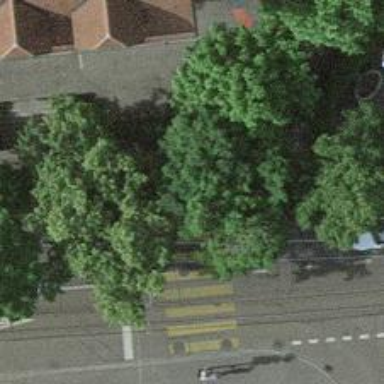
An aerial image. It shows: Kerb barrier.